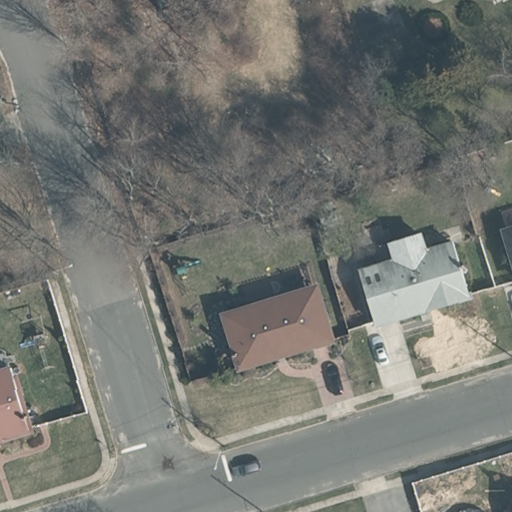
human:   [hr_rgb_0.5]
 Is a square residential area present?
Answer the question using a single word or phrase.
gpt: no

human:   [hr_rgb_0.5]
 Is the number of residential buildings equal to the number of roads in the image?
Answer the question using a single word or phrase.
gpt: no

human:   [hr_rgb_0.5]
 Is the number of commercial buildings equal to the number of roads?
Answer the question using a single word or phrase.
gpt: no

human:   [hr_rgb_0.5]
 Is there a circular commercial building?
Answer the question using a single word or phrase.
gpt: no

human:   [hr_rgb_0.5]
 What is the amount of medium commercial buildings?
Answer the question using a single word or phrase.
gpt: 0

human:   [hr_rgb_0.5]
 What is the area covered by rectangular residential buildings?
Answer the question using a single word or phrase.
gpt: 344m2

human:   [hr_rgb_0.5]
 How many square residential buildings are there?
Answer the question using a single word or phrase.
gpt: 0

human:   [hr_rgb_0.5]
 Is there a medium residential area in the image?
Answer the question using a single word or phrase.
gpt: no

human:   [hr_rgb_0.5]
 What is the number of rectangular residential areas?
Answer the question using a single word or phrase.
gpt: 0

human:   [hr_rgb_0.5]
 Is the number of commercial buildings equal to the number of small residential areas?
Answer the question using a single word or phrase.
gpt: yes

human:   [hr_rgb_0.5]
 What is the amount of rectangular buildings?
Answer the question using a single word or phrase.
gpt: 3

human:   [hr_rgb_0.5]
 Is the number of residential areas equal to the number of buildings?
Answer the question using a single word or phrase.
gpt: no

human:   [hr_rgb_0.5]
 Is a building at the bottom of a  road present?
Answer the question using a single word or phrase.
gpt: yes

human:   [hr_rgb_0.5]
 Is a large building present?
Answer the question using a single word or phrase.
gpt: no

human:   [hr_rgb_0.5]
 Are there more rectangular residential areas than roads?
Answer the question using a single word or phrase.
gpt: no

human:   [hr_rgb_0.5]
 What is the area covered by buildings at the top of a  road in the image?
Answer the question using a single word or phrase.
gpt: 617m2

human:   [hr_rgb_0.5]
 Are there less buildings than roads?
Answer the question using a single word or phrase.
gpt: no

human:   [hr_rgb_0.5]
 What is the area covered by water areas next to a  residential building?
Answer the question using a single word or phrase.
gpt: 0m2

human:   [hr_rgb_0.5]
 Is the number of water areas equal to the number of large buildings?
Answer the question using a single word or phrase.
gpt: yes

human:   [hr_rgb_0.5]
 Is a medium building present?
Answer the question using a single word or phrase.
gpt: yes

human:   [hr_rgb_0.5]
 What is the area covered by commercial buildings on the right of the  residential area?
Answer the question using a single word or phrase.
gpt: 0m2

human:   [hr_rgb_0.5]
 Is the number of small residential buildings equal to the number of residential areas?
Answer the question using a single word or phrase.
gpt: yes

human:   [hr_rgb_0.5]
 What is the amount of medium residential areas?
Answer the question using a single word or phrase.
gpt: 0

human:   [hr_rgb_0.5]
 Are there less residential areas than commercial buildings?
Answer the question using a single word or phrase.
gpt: no

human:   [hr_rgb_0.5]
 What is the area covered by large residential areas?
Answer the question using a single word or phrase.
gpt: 9196m2

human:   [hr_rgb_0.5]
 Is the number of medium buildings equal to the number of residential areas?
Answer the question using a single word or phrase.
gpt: no

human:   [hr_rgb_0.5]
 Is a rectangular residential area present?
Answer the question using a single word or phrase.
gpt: no

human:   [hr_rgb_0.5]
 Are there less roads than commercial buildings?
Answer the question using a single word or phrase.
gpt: no

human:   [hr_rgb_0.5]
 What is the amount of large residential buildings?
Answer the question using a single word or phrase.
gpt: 0

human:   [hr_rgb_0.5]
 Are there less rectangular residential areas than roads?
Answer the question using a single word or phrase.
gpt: yes

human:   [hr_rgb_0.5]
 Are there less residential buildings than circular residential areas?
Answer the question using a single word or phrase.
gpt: no

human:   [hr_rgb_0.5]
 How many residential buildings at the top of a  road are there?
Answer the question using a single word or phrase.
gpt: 4

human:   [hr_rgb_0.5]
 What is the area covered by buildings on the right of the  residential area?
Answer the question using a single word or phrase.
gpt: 617m2

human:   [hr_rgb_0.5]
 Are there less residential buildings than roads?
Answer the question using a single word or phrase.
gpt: no

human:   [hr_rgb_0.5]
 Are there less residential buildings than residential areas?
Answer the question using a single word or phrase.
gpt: no

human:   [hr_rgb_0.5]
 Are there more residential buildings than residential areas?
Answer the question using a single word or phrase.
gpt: yes